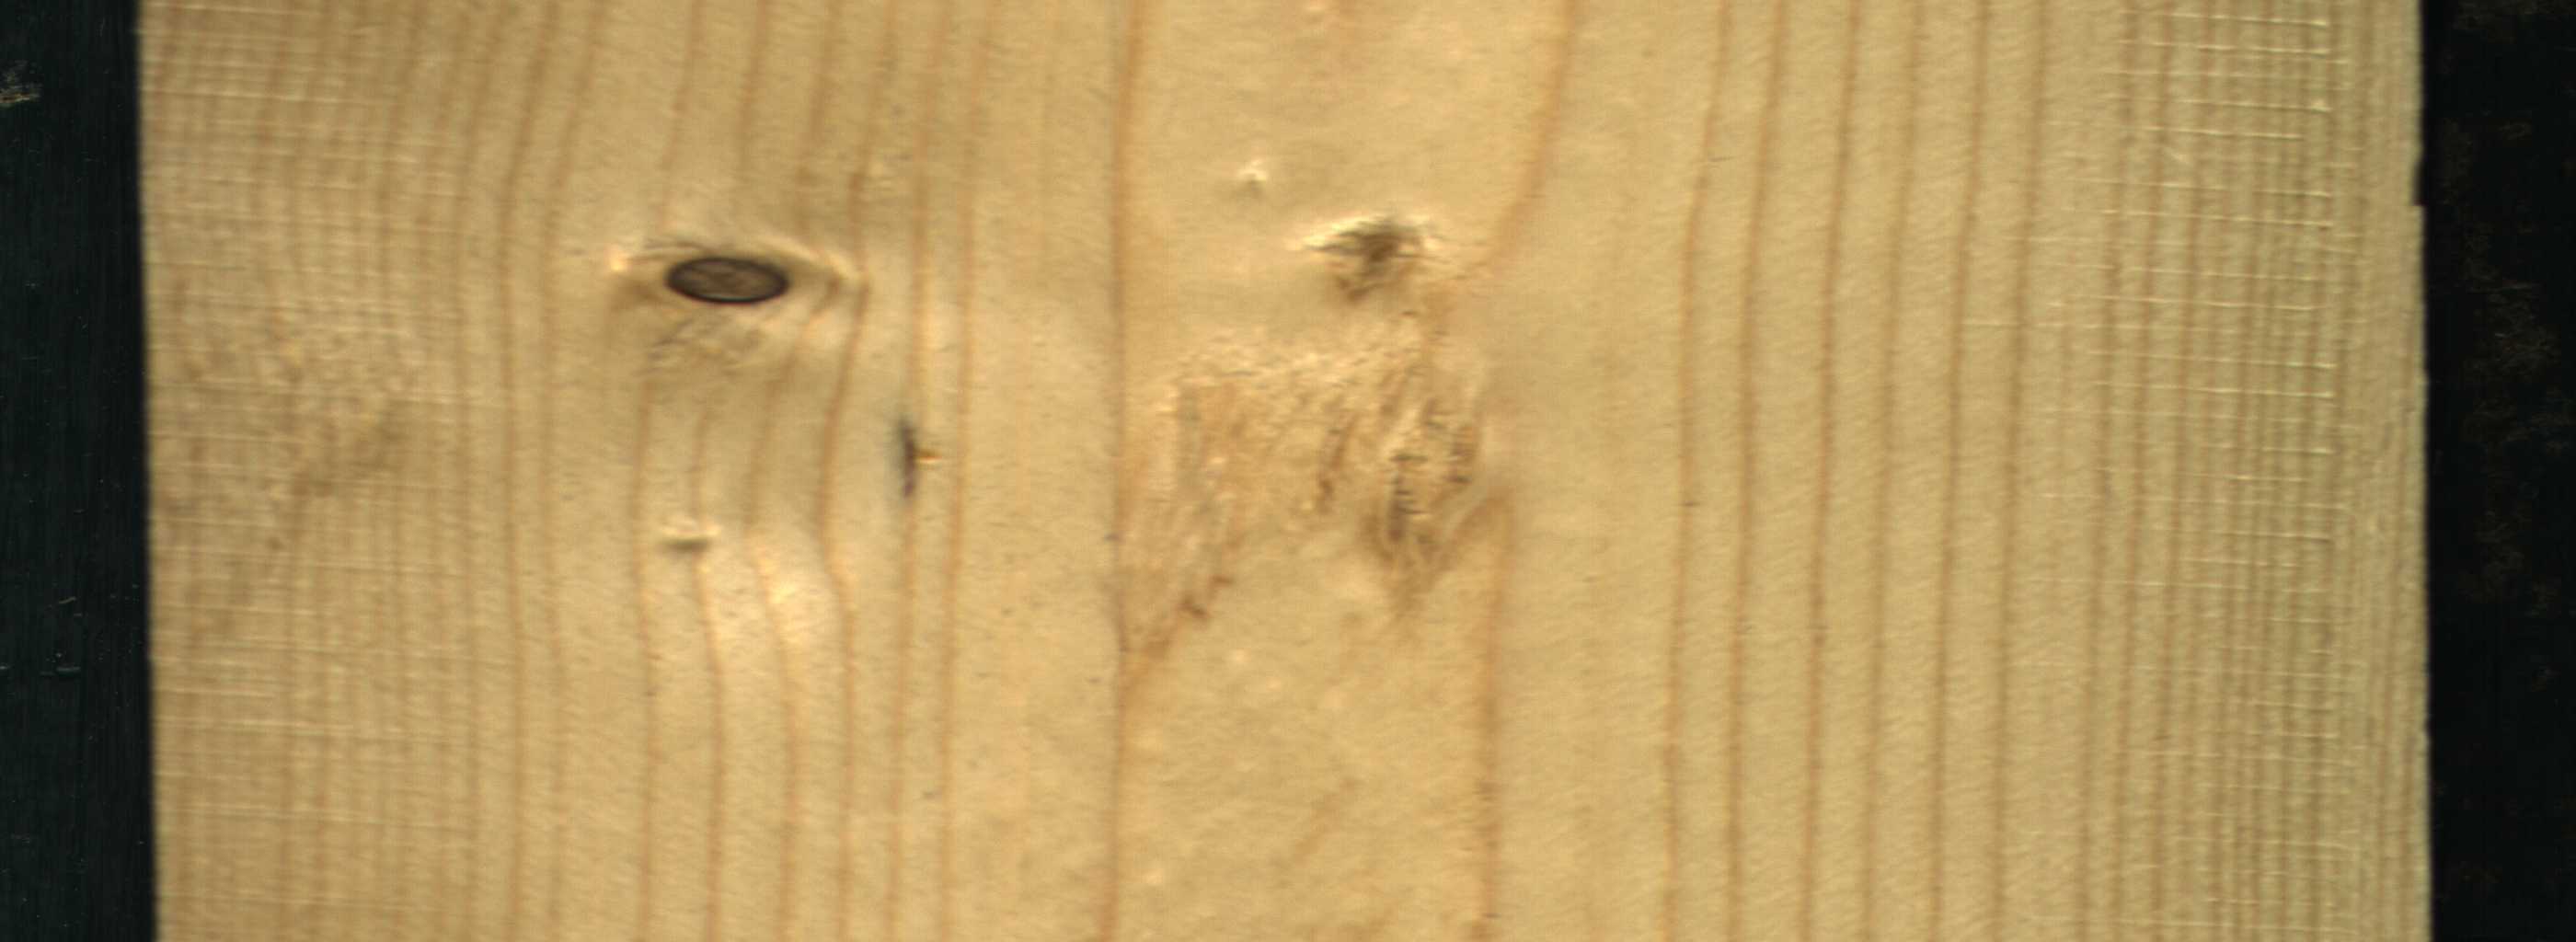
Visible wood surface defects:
resin
Dead_Knot